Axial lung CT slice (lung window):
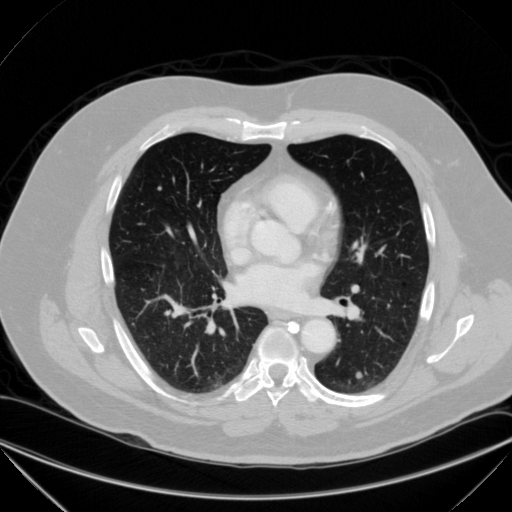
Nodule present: yes
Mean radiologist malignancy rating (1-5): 3.25